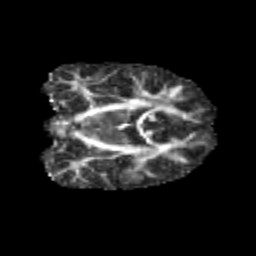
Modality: FA
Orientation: coronal
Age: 10
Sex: male
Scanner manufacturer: siemens
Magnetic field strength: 3 T
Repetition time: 3.8 s
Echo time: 0.07 s